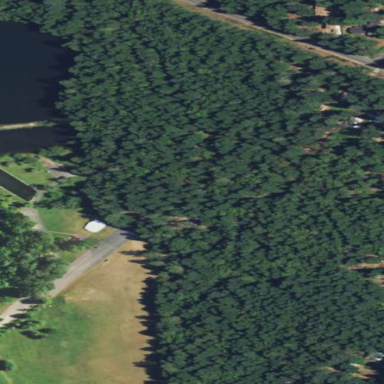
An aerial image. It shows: Disc golf pitch area for leisure land.